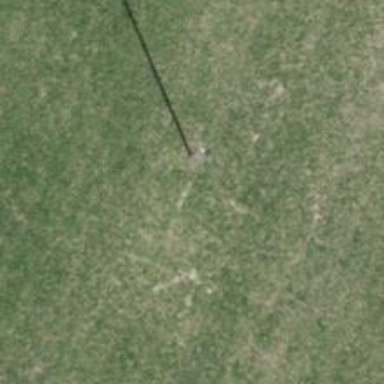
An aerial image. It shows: Minor power line.